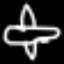
Label: airplane